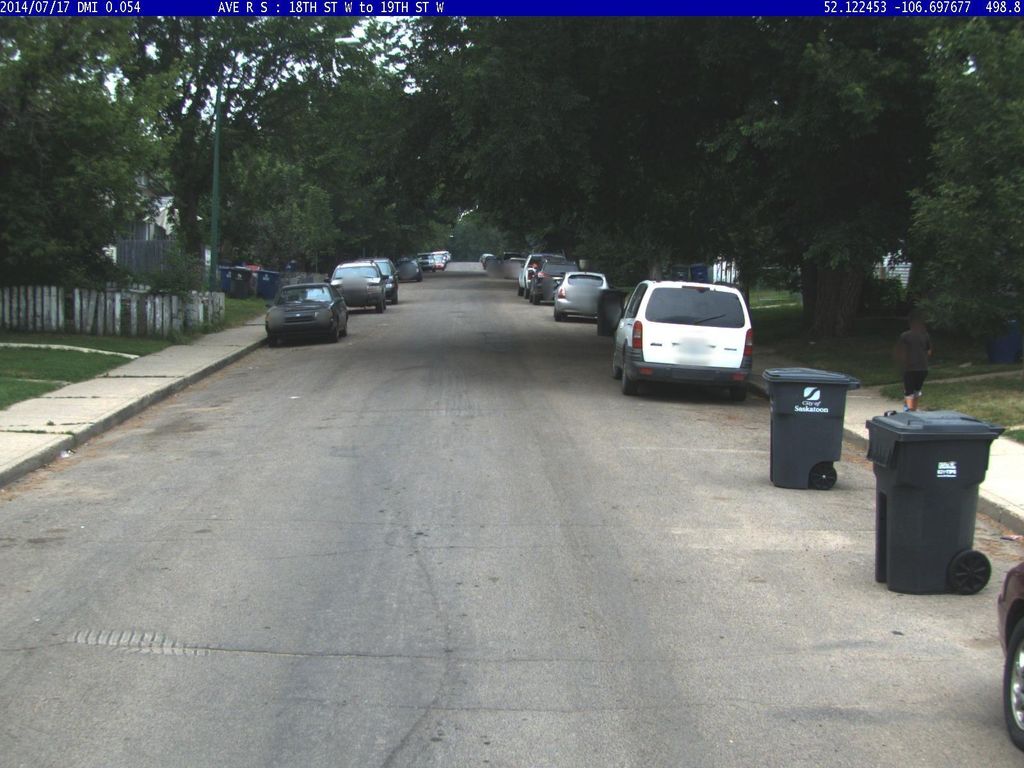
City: saskatoon